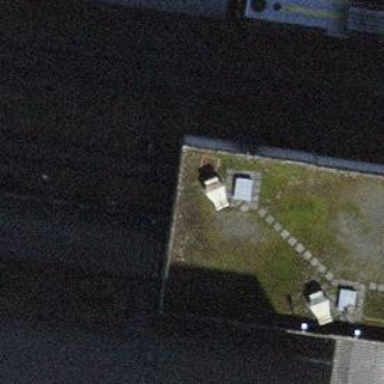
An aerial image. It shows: Railway yard used for servicing trains.